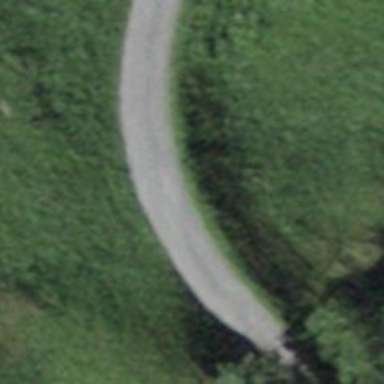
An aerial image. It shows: Asphalt track with grade1 tracktype.